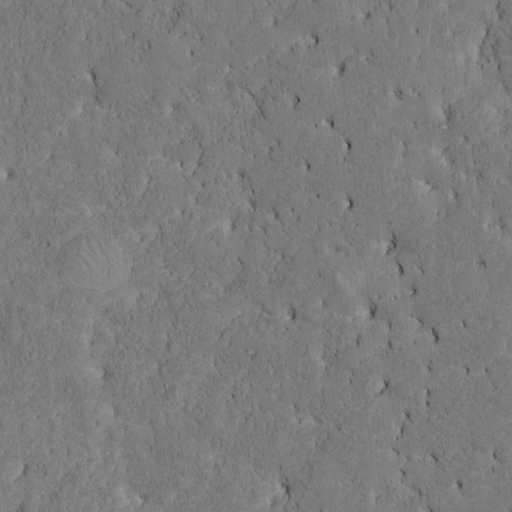
Classes present: Background